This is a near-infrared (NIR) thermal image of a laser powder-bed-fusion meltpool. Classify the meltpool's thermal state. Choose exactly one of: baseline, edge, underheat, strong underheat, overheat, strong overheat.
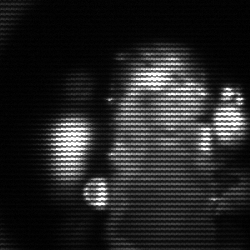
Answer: strong underheat